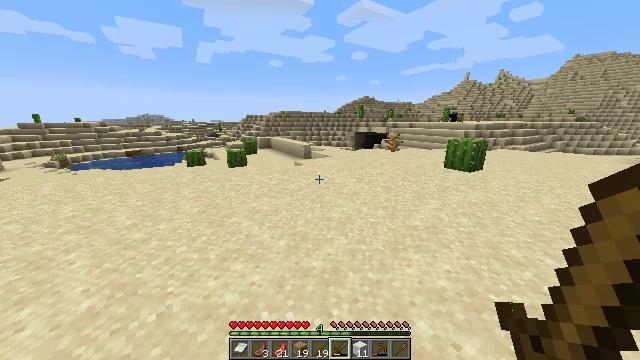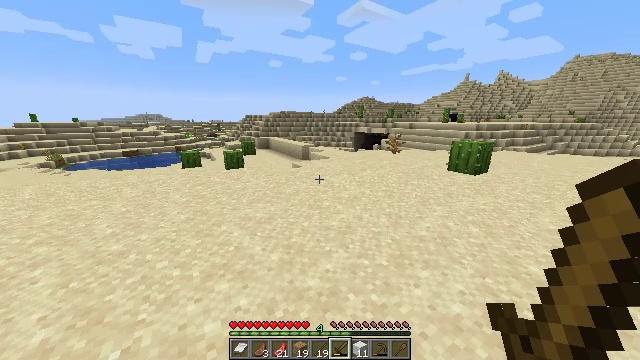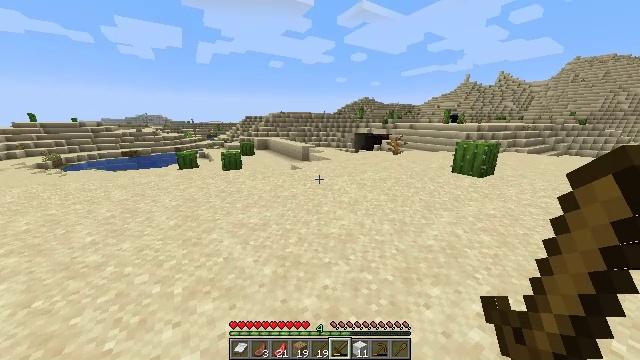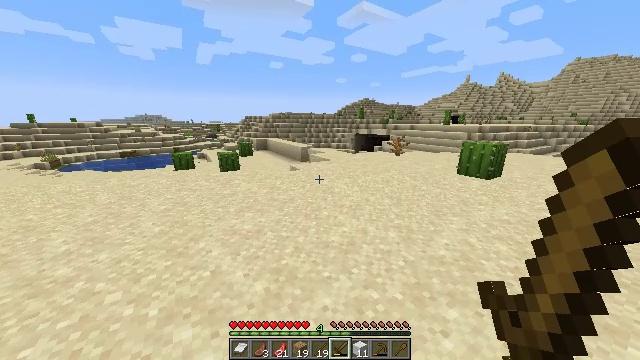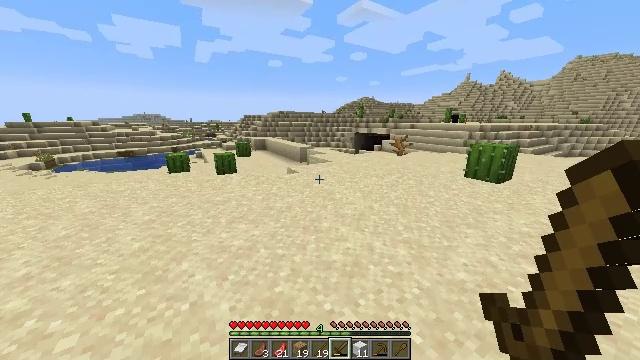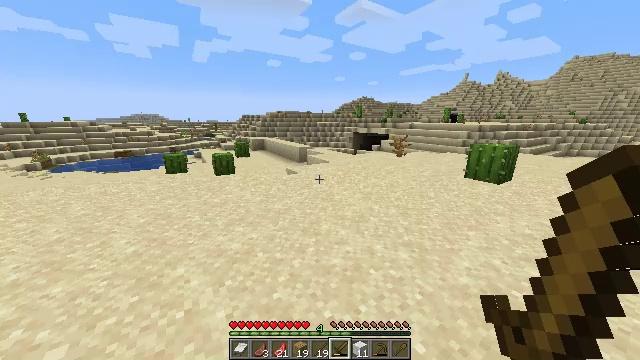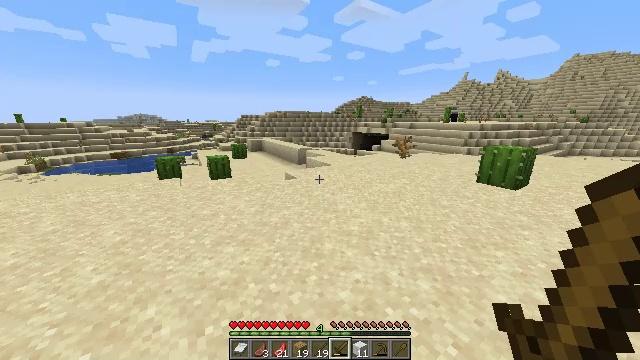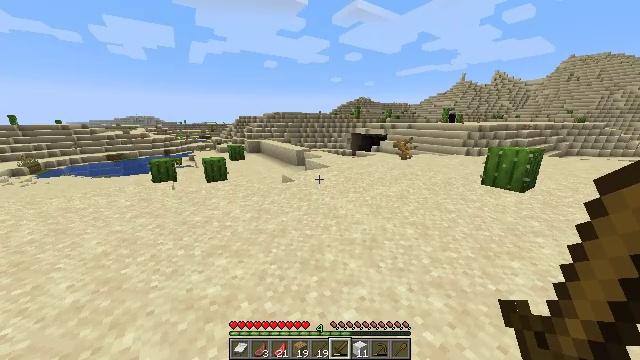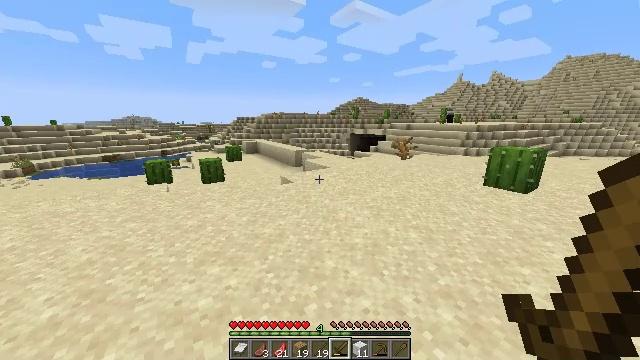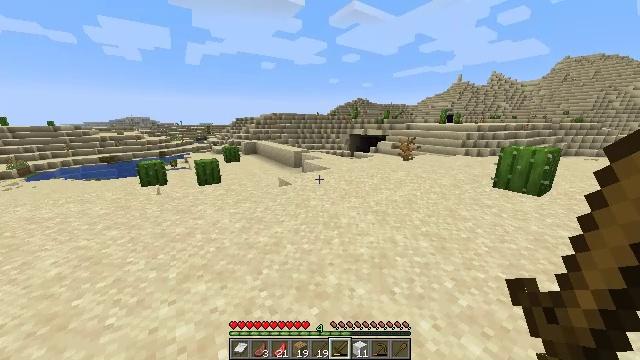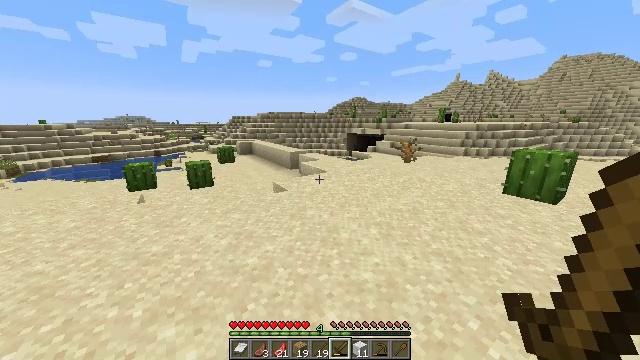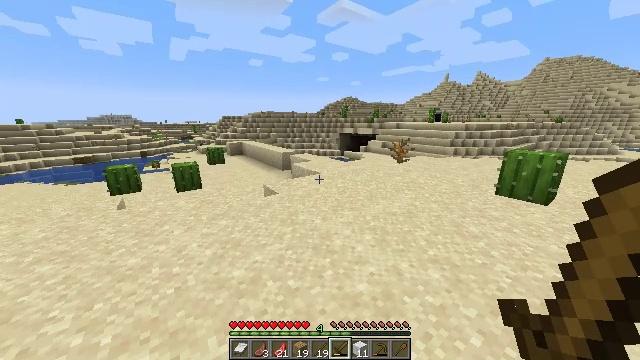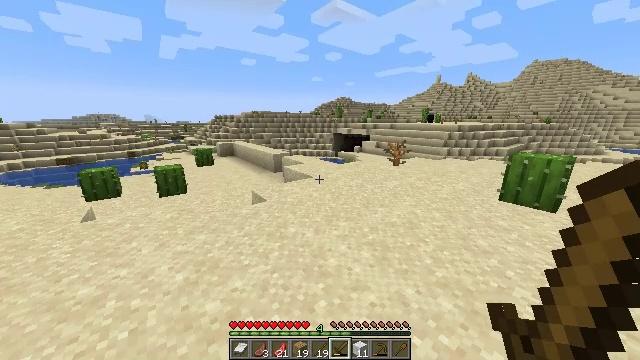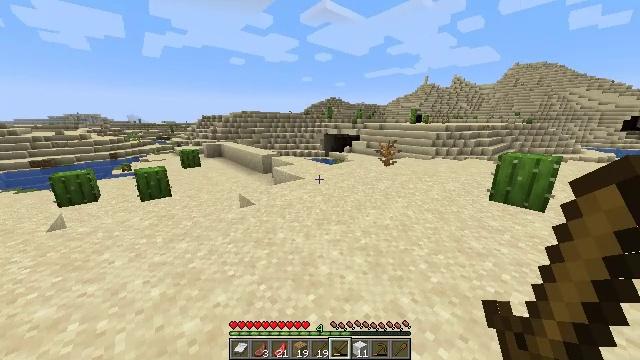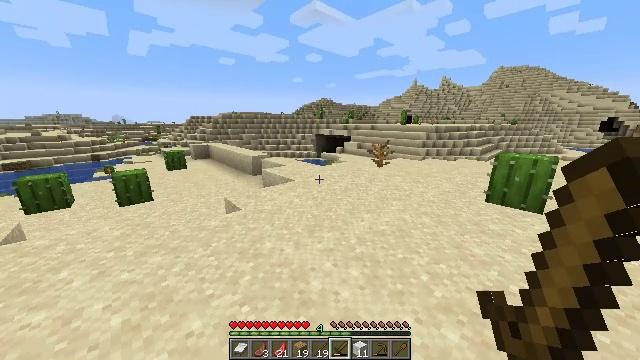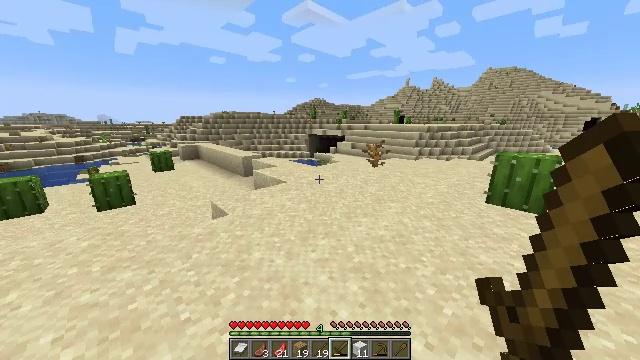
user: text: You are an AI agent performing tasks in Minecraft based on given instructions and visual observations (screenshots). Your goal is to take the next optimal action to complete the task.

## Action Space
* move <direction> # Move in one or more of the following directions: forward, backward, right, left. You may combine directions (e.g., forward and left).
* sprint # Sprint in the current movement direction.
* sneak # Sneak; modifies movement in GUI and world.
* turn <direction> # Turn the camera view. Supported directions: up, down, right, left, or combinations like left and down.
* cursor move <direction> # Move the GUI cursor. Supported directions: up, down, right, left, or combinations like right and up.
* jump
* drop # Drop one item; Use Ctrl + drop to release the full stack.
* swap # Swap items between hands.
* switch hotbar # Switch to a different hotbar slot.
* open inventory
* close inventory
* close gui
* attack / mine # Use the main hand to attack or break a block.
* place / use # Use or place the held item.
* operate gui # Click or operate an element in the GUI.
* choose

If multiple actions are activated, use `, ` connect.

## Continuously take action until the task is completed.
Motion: motion action
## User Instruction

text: Hunt a rabbit.
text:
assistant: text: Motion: move forward, sprint
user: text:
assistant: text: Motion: move forward, sprint
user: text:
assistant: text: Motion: move forward, sprint
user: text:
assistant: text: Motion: move forward, sprint
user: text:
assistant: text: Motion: move forward, sprint
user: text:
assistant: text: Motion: move forward, sprint
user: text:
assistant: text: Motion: move forward, sprint
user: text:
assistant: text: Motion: move forward, sprint
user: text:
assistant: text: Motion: move forward, sprint
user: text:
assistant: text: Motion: move forward, sprint
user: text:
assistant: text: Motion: move forward, sprint, turn right
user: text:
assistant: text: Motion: move forward, sprint, turn right
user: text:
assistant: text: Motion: move forward, sprint, turn right
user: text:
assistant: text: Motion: move forward, sprint, turn right
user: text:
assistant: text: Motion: move forward, sprint, turn right
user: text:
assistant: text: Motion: move forward, sprint, turn right
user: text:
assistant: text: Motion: move forward, sprint, turn right
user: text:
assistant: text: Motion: move forward, sprint
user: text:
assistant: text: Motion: move forward, sprint
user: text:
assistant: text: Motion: move forward, sprint
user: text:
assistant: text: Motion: move forward, sprint
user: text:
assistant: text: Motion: move forward, sprint
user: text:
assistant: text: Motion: move forward, sprint
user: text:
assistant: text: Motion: move forward, sprint
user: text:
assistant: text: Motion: move forward, sprint
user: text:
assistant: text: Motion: move forward, sprint, turn right
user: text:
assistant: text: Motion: move forward, sprint, turn right and down
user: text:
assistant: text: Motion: move forward, sprint, turn right and down
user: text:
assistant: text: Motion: move forward, sprint, turn right
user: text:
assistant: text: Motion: move forward, sprint, turn right